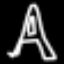
Label: The Eiffel Tower